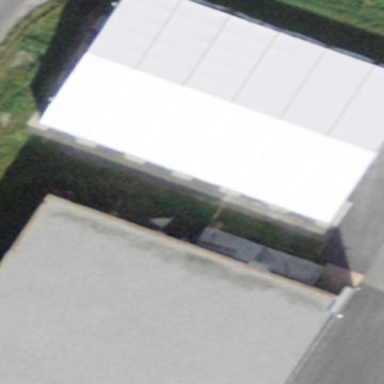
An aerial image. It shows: Hangar.